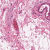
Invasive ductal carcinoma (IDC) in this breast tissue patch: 0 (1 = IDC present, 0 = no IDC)